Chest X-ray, AP view. Patient: 65 years old, sex M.
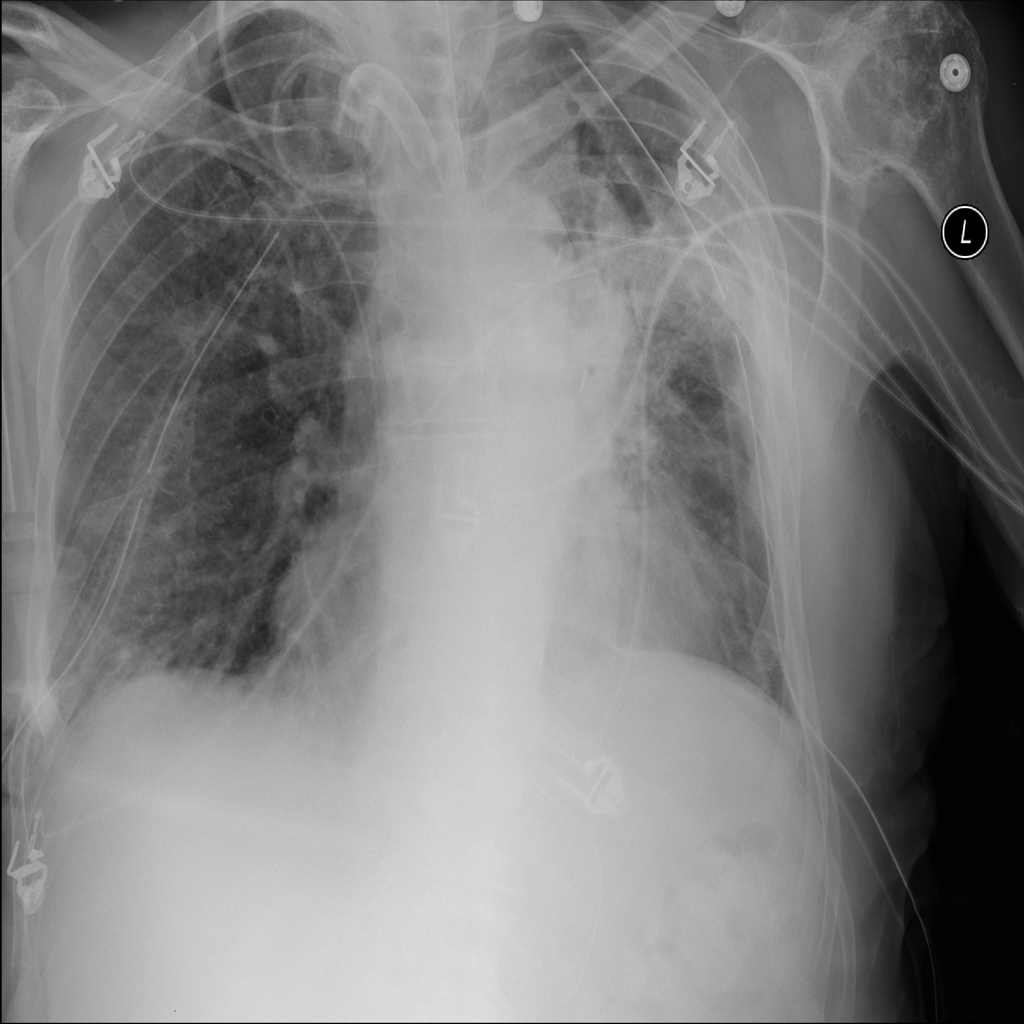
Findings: Infiltration